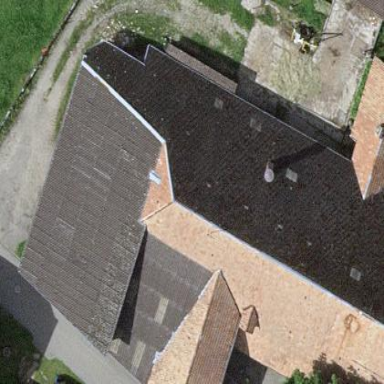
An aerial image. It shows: Farm building.